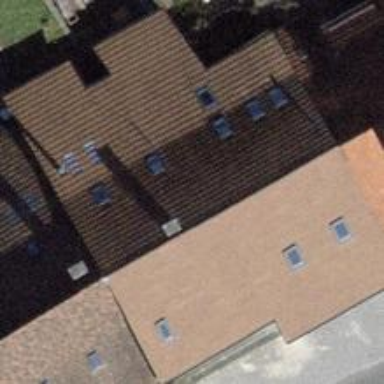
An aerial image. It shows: Building with tile roof.